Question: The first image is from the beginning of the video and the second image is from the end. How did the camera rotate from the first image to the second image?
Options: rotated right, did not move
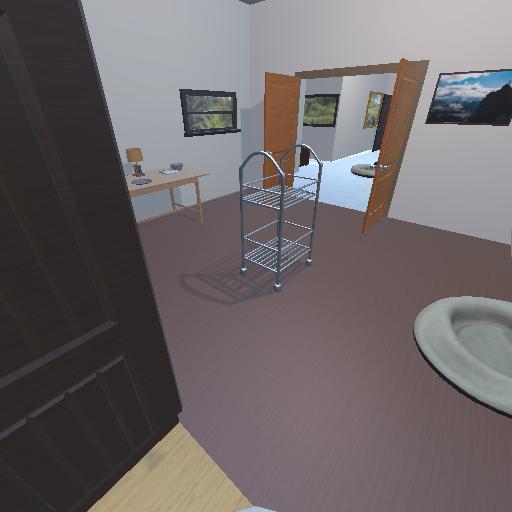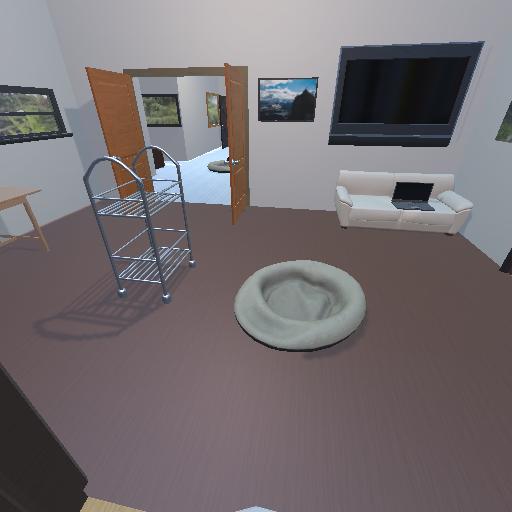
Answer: rotated right